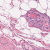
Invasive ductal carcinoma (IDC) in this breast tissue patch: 0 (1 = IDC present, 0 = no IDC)